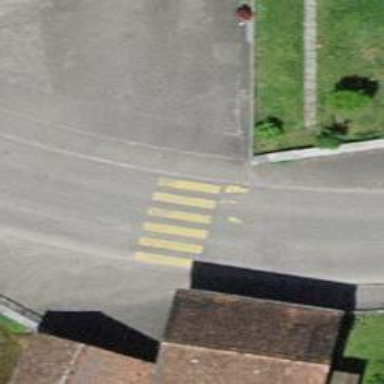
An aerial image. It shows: Crossing on the road.